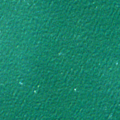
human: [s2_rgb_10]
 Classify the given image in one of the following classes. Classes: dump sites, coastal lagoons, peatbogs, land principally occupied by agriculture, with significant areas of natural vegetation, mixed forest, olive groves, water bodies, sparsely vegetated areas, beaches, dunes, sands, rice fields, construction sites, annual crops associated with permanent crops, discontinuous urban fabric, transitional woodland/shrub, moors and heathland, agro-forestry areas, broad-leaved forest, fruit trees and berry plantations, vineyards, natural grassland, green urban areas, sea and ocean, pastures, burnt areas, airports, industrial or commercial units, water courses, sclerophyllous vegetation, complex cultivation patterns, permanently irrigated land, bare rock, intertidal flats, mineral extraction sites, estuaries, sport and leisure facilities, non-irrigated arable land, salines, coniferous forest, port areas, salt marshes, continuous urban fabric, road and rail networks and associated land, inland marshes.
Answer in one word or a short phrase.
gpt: sea and ocean